Question: I have been searching for a solution to this problem for quite some time, and cannot find something that actually works. I have tried all of the solutions I could find in other questions on stackoverflow (and elsewhere), but none seem to work.
Before I begin, I am running Ubuntu 12.04, Eclipse 3.7.2, and I have g++ 4.6.3 installed.
When I try to use any of the std includes, I get an error saying that the type could not be resolved. For example, here is a bit of my code:
'''
#ifndef UTILITY_H_
#define UTILITY_H_
#include <string.h>
class Utility {
public:
static std::string test() // <- Error at this line
{
return "";
}
};
#endif /* UTILITY_H_ */
'''
At the indicated line, I get an error that says 'Type 'std::string' could not be resolved'. Note that the include statement is resolved just fine, but the type from that included file was not. I get the same error for '#include <sstream>', and presumably anything else that I haven't written myself.
I have already tried:
- - - '#include <string>''#include <string.h>'
Below is a picture of what I'm seeing, if that helps more:

Edit: Alright, I get it, '#include <string.h>' isn't what I actually want, but as I said above, '#include <string>' does not produce new results.
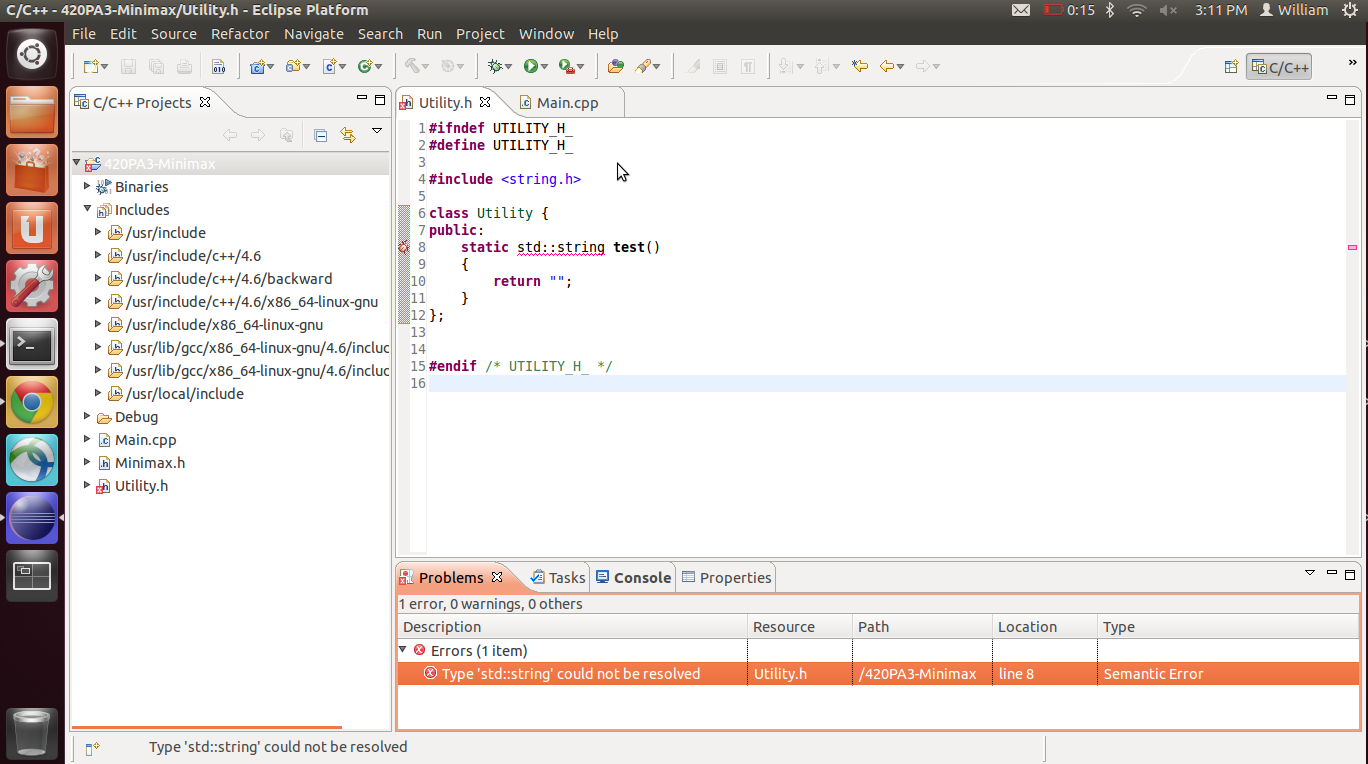
Answer: I'm not sure why this works or what I could have done, but I just ran the project to see what would happen. Seems to have resolved the errors, as they disappeared once I ran it. Maybe the error messages are a bit buggy and were left over from when the include initially couldn't be resolved.